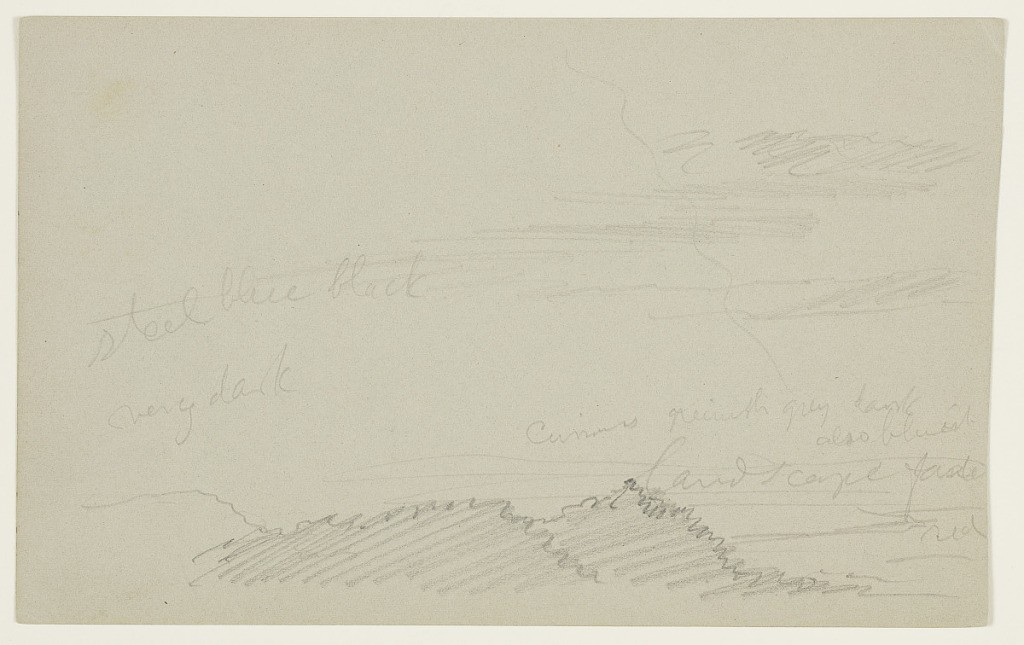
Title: Twilight over the Hudson River, Hudson, New York, Part One
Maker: Frederic Edwin Church, American, 1826–1900
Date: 1860–80
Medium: Graphite on gray-green wove paper; verso: graphite
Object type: Drawing
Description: Landscape sketch showing a view of the Hudson River Valley, likely looking southwest from the artist's property in Hudson, New York. The tops of three hills are visible in the foreground--two of which are dark and heavily wooded. In the middle distance, a portion of the Hudson River is shown, as well as the rolling landscape beyond. In the background, a faint mountain range forms an undulating horizon. Above, loosely rendered clouds appear to be variously lit.

Verso: Landscape sketch showing a view of the sunset over a mountain range, possibly the Catskills. A dark and loosely rendered mountain range stretches across the lower portion, while a river is likely shown below. In the tumultuous sky above, numerous wispy cirri clouds intermingle as they are diversely illuminated by the setting sun.